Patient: sex M, age 80
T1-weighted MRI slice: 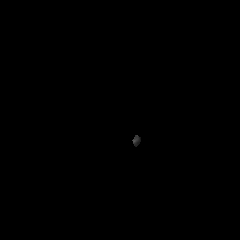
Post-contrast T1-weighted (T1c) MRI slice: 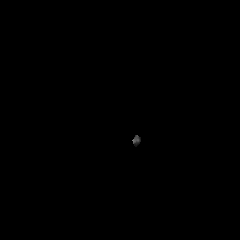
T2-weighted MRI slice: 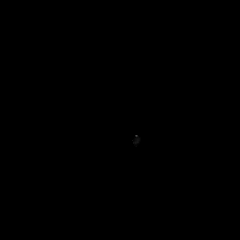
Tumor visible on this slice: no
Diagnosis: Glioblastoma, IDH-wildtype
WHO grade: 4